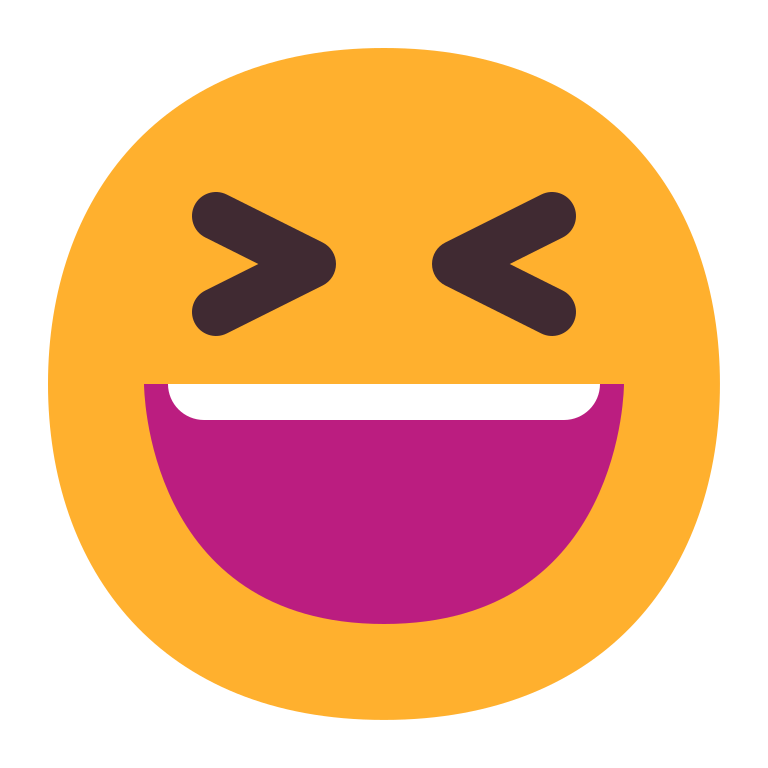
grinning squinting face flat